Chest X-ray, PA view. Patient: 61 years old, sex M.
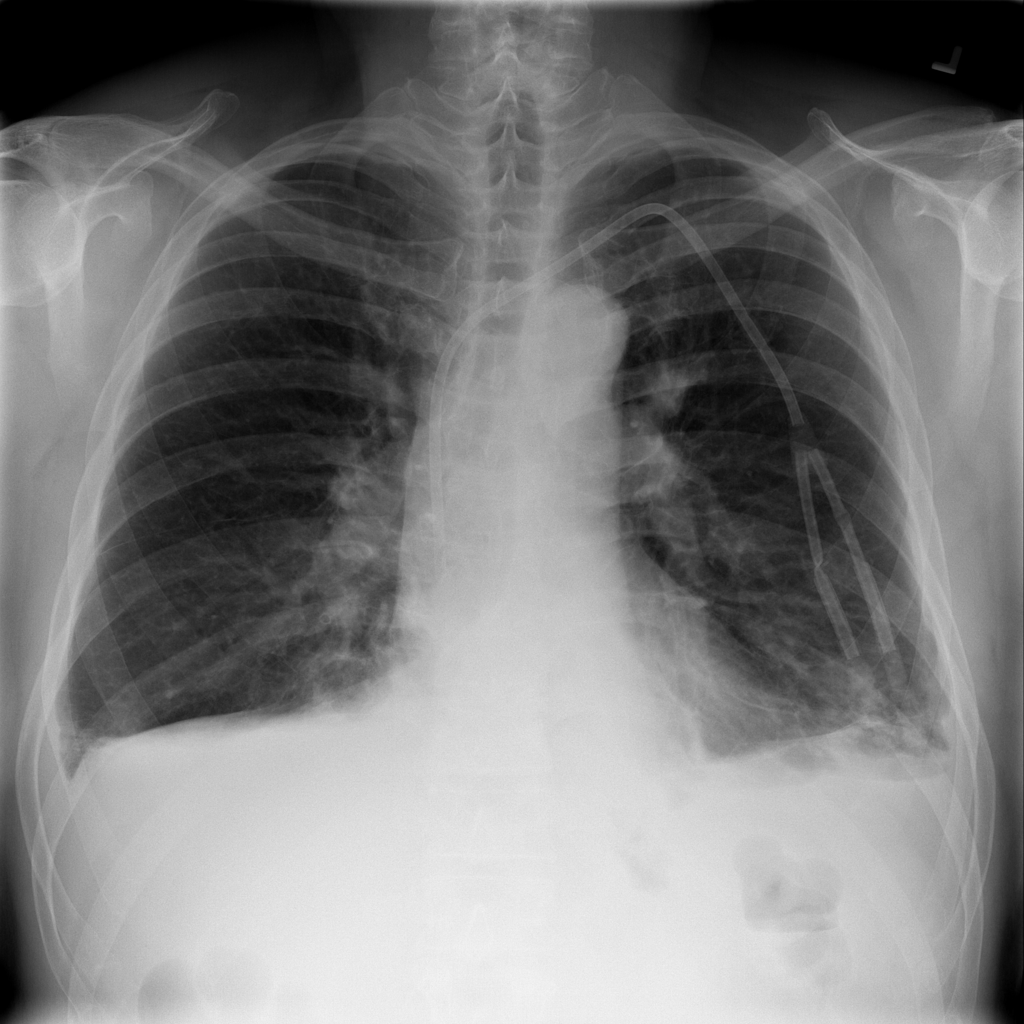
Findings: No Finding